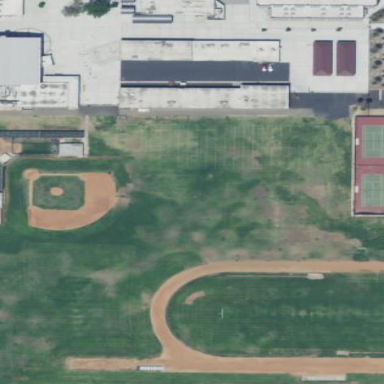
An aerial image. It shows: Baseball pitch for leisure land.